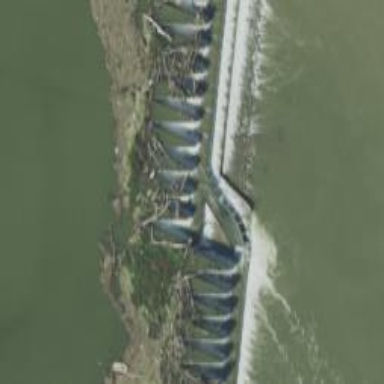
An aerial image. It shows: Weir in waterway.